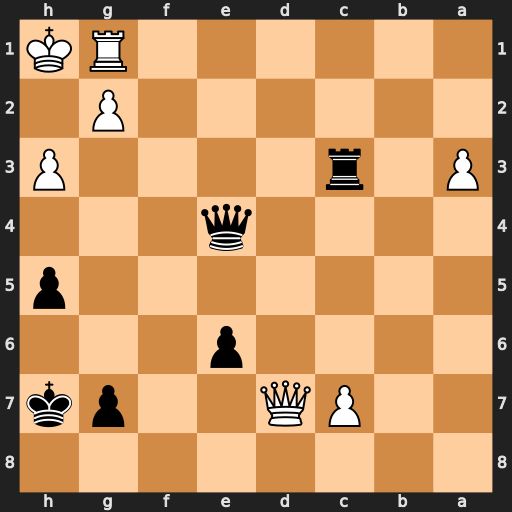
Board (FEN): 8/2PQ2pk/4p3/7p/4q3/P1r4P/6P1/6RK
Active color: b
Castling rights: -
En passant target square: -
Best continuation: Rxh3#